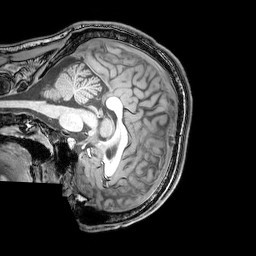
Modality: T1w
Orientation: sagittal
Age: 24
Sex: male
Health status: healthy
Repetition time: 0.081 s
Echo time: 0.037 s